Interaction volume radius: 10 \u00c5
Interaction volume height: 45 \u00c5
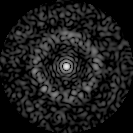
Disorder parameter: 0.8418